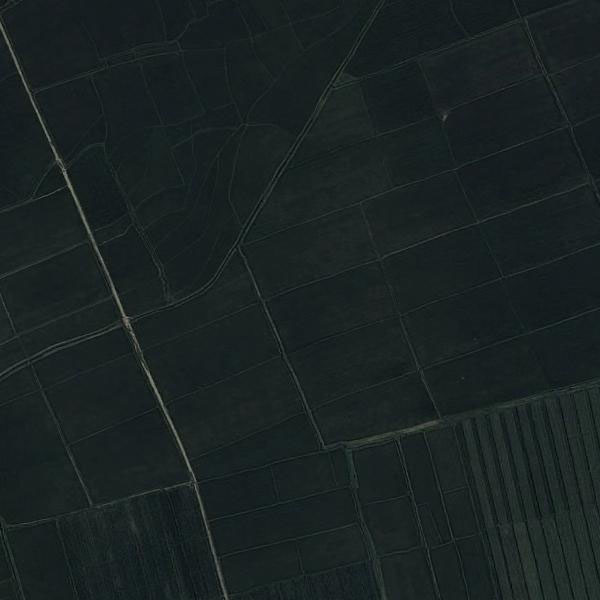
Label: Farmland